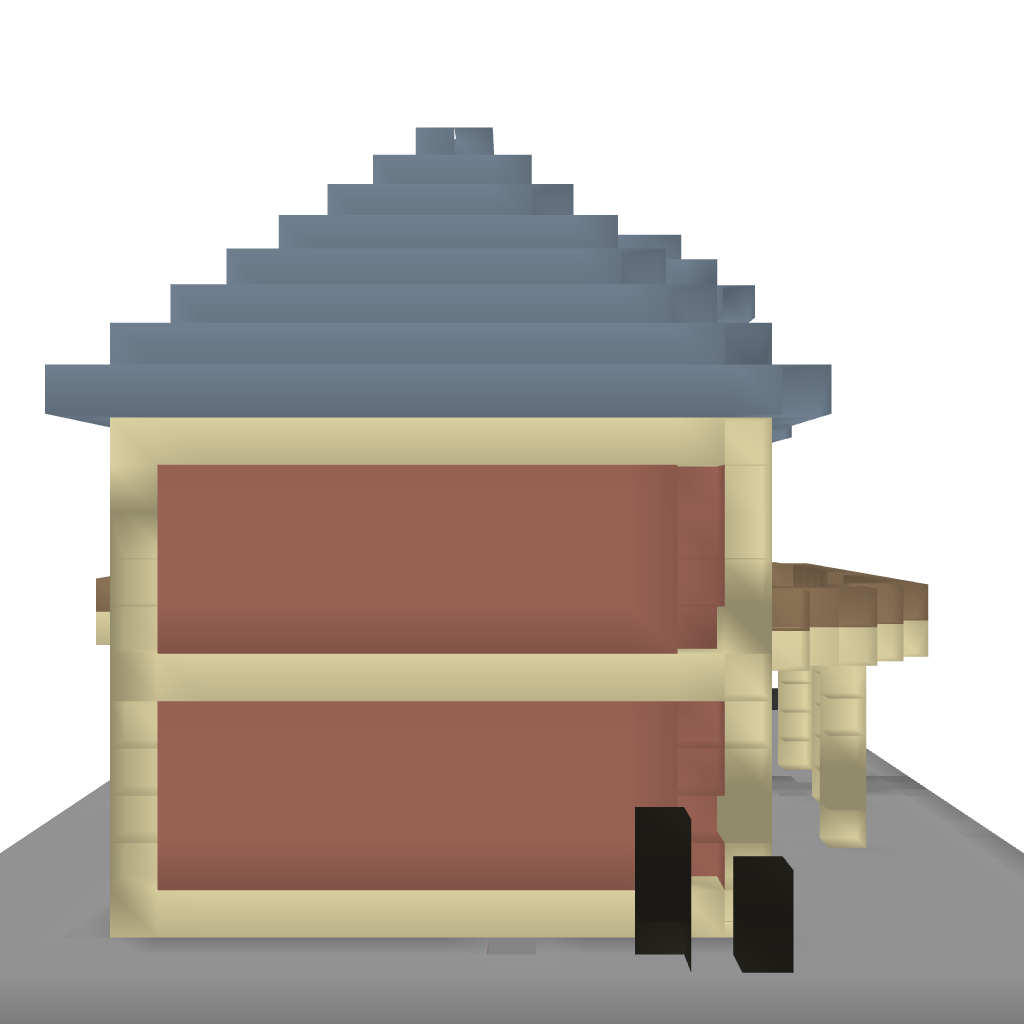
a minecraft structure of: Lewis's House